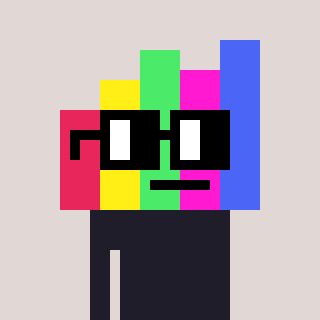
a pixel art character with square black glasses, a bar chart-shaped head and a bluegrey-colored body on a warm background